Question: The array plot is constructed using a list. I want to mark the max intensity element with a red pointer. Is it possible?

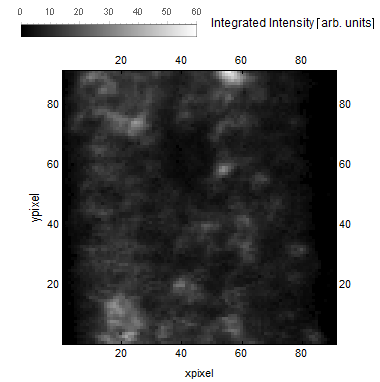
Answer: Is this what you are looking for
'''
m = {{1, 0, 0, 0.3}, {2, 7, 0, 0.3}, {1, 0, 1, 0.7}};
ArrayPlot[m /. Last[Sort[Flatten[m]]] -> Red]
'''
<URL>